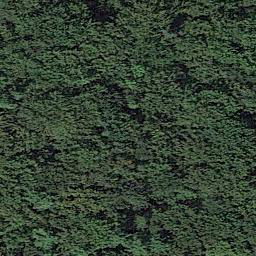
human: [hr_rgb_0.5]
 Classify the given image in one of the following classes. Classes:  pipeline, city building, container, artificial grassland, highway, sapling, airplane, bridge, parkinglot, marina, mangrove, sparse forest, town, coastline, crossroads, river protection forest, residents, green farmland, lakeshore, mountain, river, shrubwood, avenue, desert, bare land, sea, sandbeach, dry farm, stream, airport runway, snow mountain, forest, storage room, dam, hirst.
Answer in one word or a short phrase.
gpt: forest